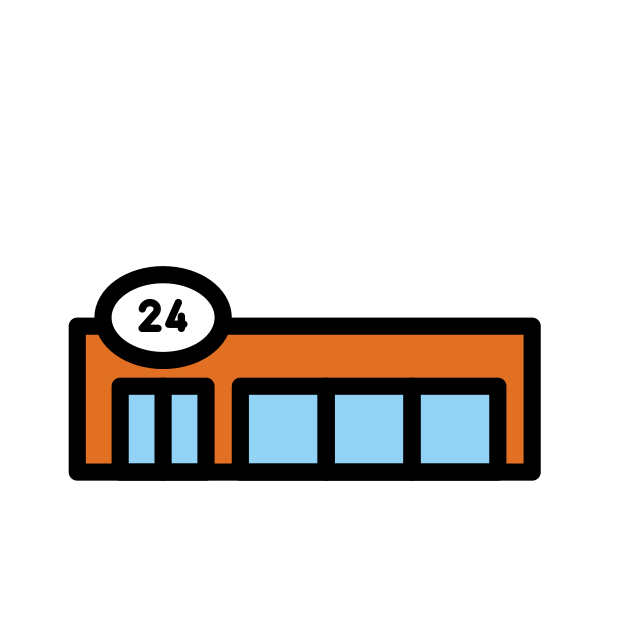
convenience store